Interaction volume radius: 10 \u00c5
Interaction volume height: 15 \u00c5
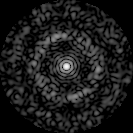
Disorder parameter: 0.8416